Brain MRI, t2w sequence, axial 2D slice.
Patient: age 30, sex M, weight 95 kg, height 1.95 m
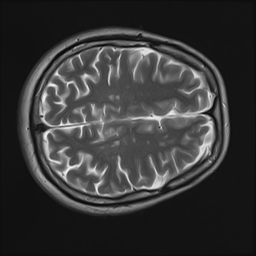